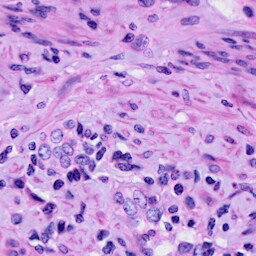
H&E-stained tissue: Cervix